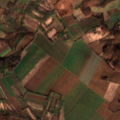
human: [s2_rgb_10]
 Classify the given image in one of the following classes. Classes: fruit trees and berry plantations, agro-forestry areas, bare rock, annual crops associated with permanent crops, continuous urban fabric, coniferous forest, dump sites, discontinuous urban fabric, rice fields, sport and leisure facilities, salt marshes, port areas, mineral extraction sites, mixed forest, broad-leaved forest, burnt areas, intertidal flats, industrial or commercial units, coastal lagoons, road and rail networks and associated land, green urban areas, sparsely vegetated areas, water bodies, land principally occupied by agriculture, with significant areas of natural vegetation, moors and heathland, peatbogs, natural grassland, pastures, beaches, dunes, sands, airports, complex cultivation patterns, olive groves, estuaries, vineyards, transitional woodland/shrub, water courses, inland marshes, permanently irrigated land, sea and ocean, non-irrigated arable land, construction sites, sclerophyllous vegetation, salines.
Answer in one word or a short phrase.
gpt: non-irrigated arable land, complex cultivation patterns, land principally occupied by agriculture, with significant areas of natural vegetation